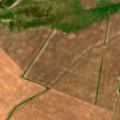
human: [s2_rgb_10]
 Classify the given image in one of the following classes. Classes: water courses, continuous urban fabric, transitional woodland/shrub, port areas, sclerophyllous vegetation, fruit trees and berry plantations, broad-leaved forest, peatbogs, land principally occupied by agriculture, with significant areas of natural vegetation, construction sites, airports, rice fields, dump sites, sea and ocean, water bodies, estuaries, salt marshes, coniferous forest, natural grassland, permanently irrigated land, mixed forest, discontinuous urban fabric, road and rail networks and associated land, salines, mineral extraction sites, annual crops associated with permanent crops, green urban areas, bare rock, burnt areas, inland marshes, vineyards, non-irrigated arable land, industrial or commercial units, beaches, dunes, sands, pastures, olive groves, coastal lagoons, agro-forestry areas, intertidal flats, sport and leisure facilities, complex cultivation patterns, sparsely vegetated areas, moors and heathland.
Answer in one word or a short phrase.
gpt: non-irrigated arable land, pastures